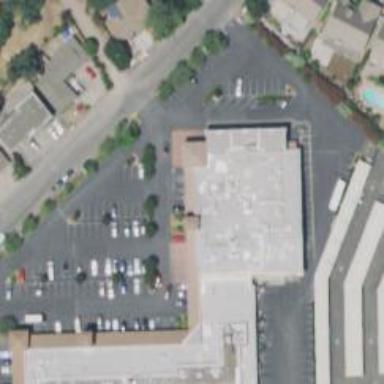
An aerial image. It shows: Cinema.